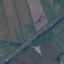
Land use / land cover: Highway